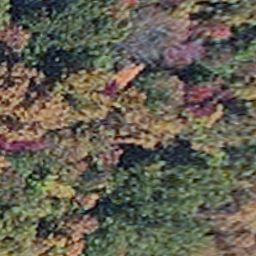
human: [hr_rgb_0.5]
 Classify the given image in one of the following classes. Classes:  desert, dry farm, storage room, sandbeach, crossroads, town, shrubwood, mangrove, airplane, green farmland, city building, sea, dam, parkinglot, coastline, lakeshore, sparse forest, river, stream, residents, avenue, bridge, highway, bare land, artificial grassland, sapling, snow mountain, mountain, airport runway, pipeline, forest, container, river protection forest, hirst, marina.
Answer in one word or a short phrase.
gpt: mangrove